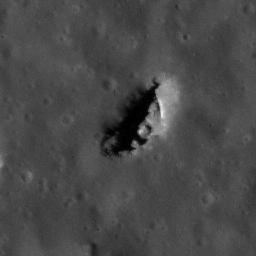
Pit: Copernicus 4
Host crater: Copernicus
Host type: impact_melt
Lunar coordinates: latitude 10.329, longitude 339.621